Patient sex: M
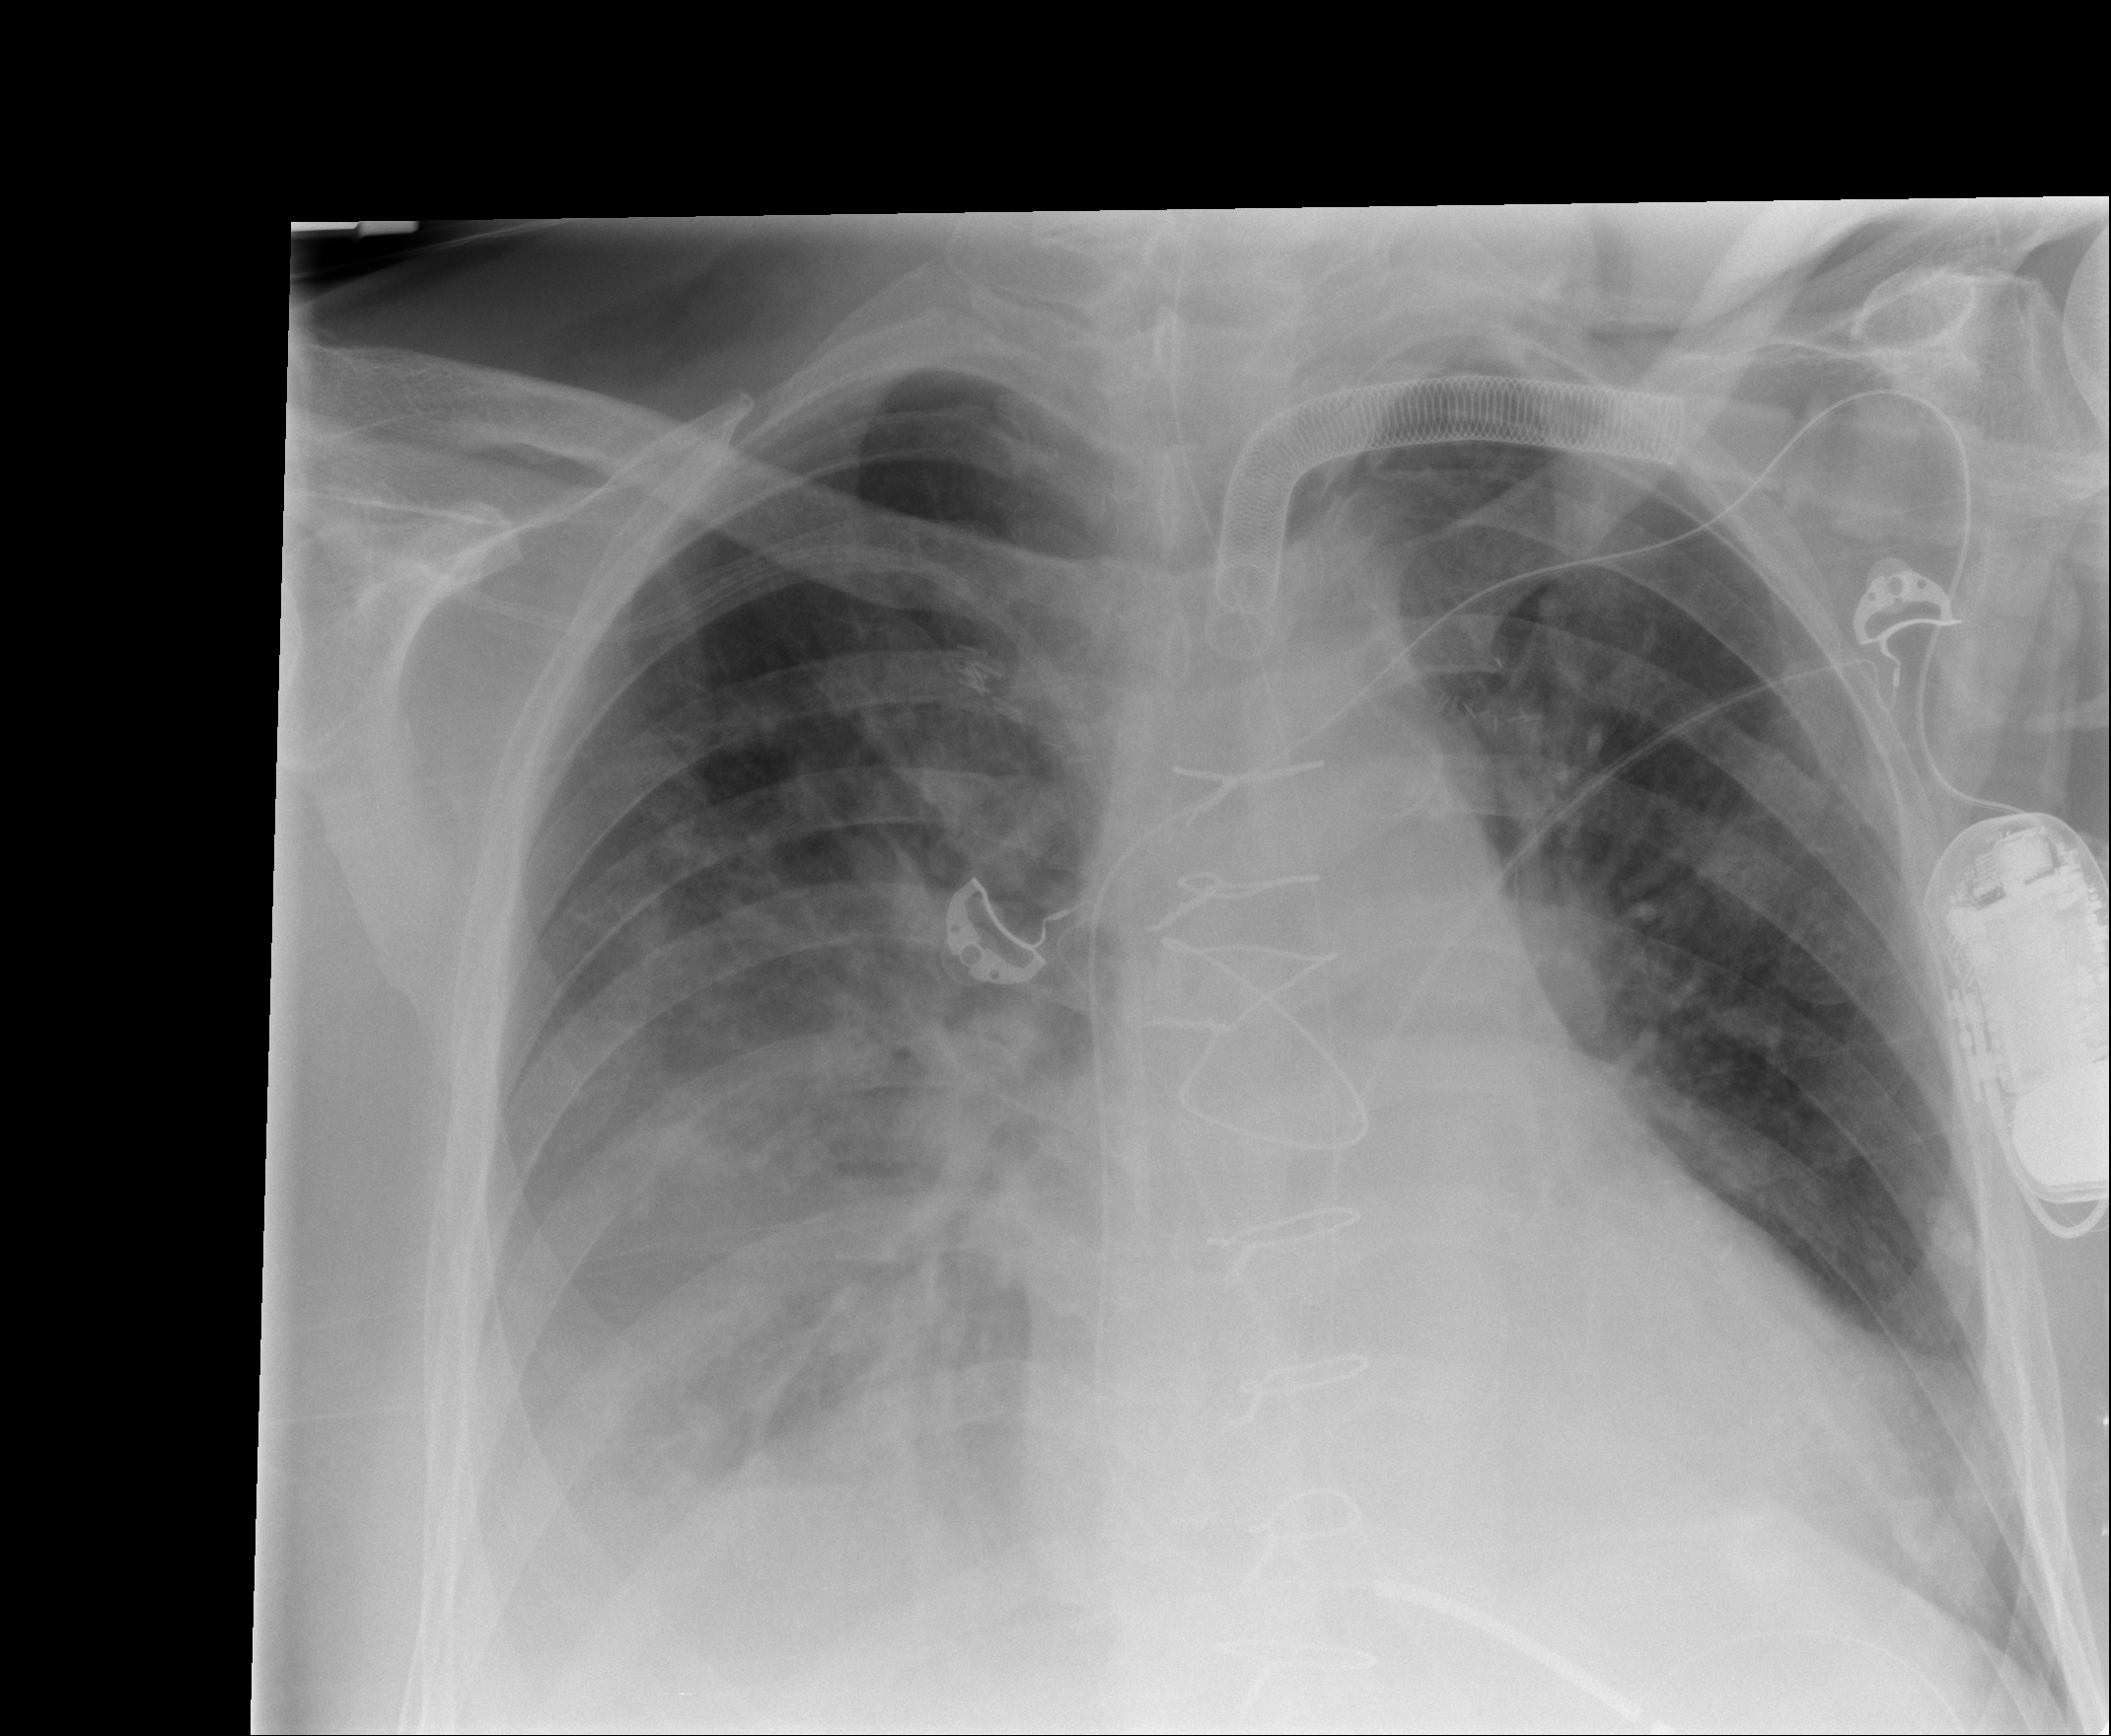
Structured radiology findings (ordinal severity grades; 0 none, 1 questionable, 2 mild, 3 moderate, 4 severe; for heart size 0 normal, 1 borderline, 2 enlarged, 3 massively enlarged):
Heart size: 2
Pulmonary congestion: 2
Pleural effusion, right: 3
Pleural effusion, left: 1
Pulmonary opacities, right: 2
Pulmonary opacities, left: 0
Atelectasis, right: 2
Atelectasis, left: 1